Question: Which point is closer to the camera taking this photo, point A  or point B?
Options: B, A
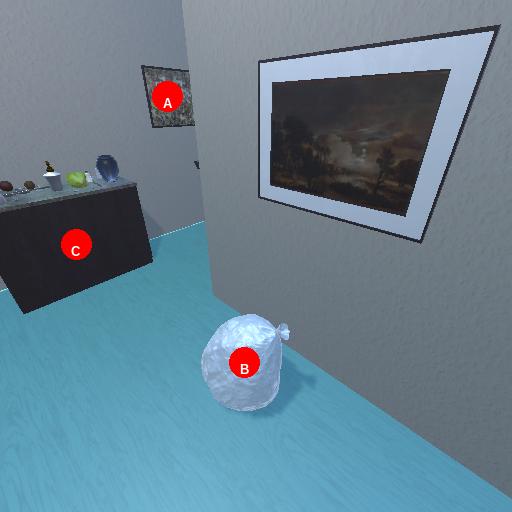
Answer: B